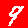
Digit: 9